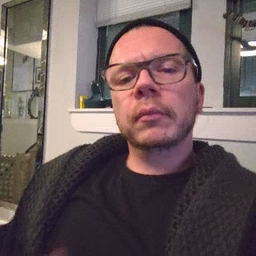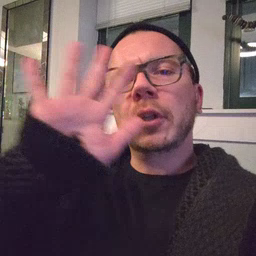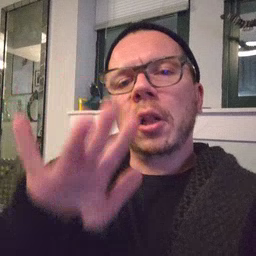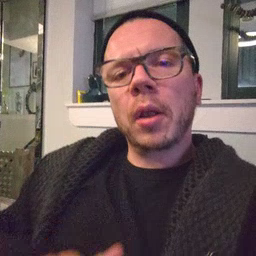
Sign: snow